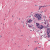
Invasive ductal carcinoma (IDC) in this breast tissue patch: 0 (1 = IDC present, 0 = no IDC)